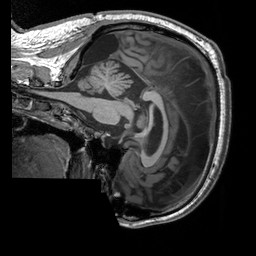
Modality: T1w
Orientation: sagittal
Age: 29
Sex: male
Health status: healthy
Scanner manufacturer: siemens
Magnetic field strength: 3 T
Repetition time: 2.3 s
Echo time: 0.00303 s